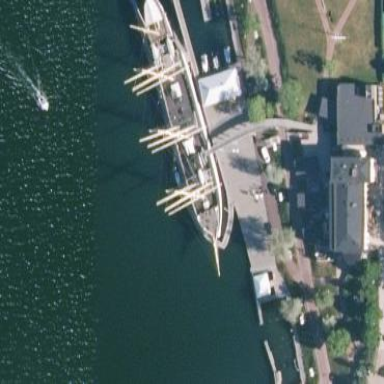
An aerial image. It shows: Museum housed in building featuring historic ships.